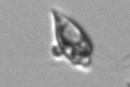
Label: Oxytoxum